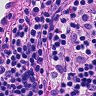
Metastatic tissue present: no